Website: macys
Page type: gifting
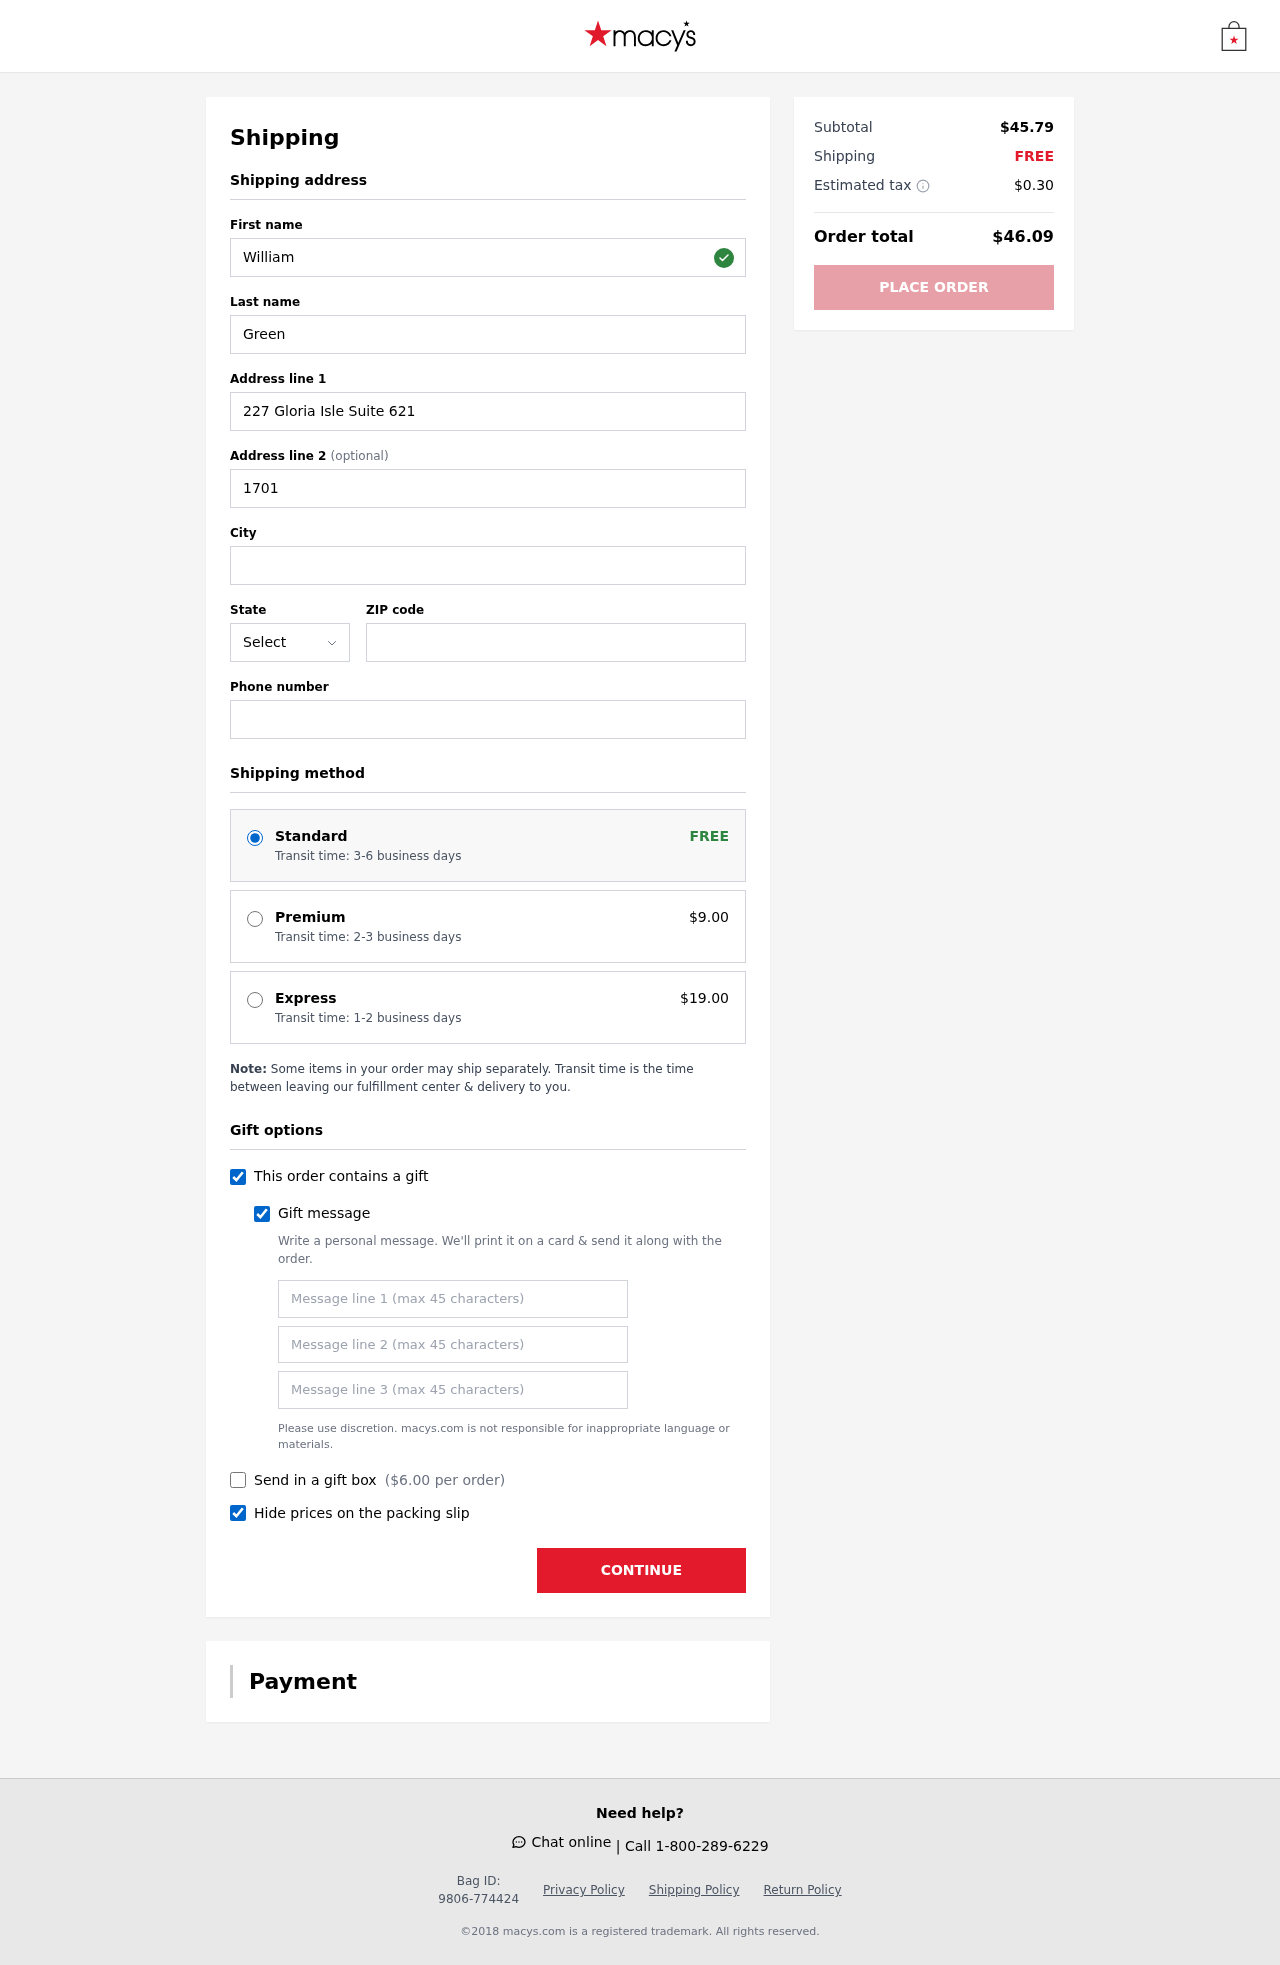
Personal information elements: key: PII_STATE_ABBR
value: AZ
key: PII_FIRSTNAME
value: William
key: PII_LASTNAME
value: Green
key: PII_STREET
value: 227 Gloria Isle Suite 621
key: PII_STREET2
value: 1701 Gilbert Point
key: PII_CITY
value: Erikburgh
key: PII_POSTCODE
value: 07144
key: PII_PHONE
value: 7094716606
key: PII_GIFT_MESSAGE
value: Hey Jessica, I saw these sandals and immediately thought of you—they seemed perfect for your summer adventures! Hope they bring you as much joy as you bring to everyone around you. Enjoy!  William
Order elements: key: ORDER_SHIPPING_STANDARD
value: Transit time: 3-6 business days
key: ORDER_SHIPPING_PREMIUM
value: Transit time: 2-3 business days
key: ORDER_SHIPPING_PREMIUM_PRICE
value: $9.00
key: ORDER_SHIPPING_EXPRESS
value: Transit time: 1-2 business days
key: ORDER_SHIPPING_EXPRESS_PRICE
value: $19.00
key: ORDER_GIFT_BOX_PRICE
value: $6.00
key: ORDER_SUBTOTAL
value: $45.79
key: ORDER_SHIPPING_COST
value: FREE
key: ORDER_TAX
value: $0.30
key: ORDER_TOTAL
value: $46.09